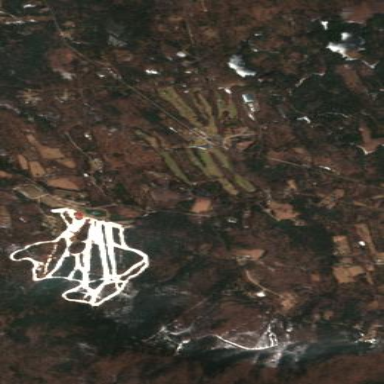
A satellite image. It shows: Area designated for winter sports.